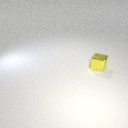
small yellow metal cube